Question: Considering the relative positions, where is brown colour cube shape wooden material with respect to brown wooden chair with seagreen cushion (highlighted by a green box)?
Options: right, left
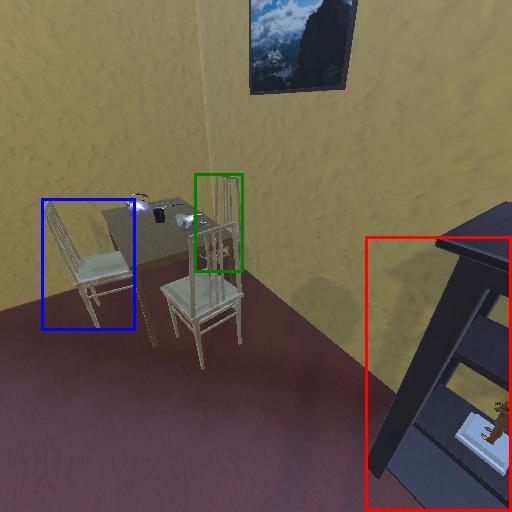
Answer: right